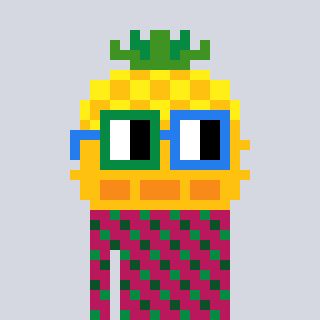
a pixel art character with square green and blue glasses, a pineapple-shaped head and a darkpink-colored body on a cool background